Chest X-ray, PA view. Patient: 45 years old, sex M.
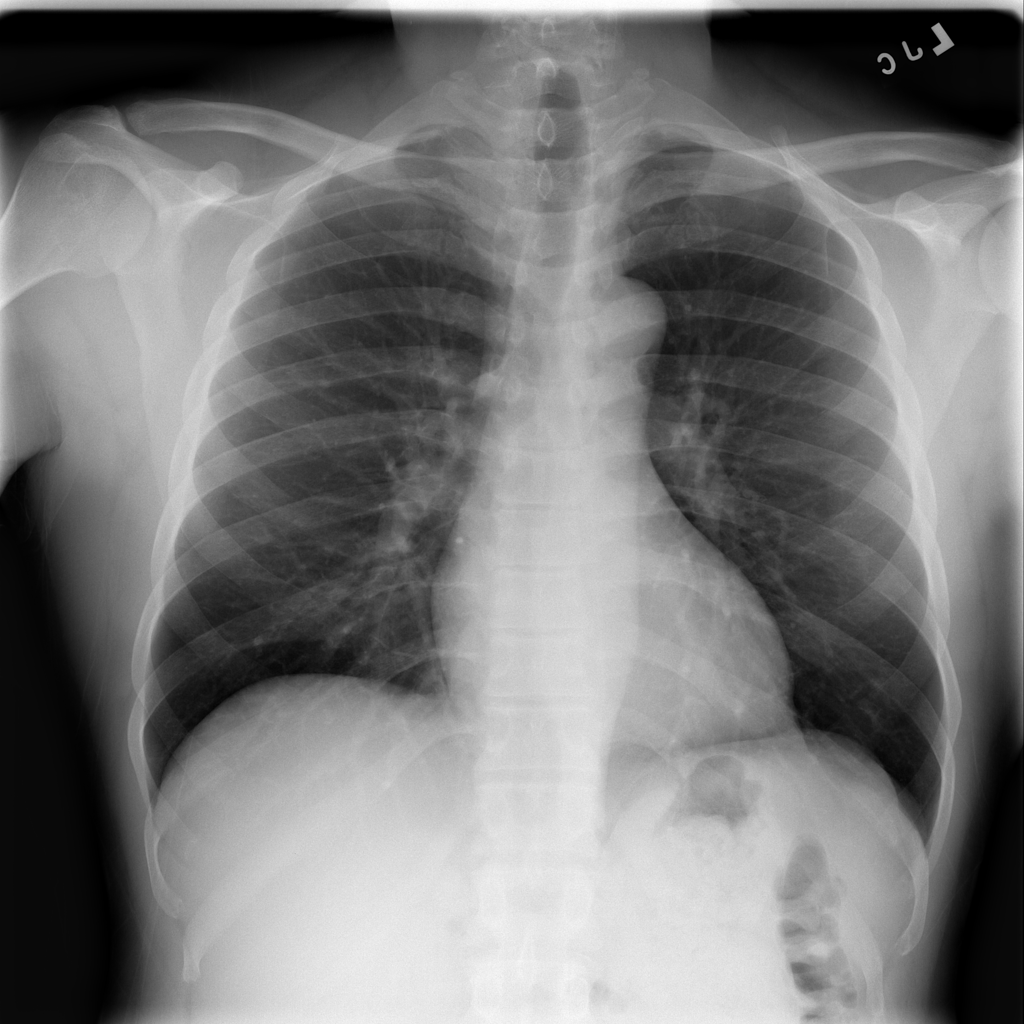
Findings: Infiltration